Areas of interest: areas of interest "Soccer Field"
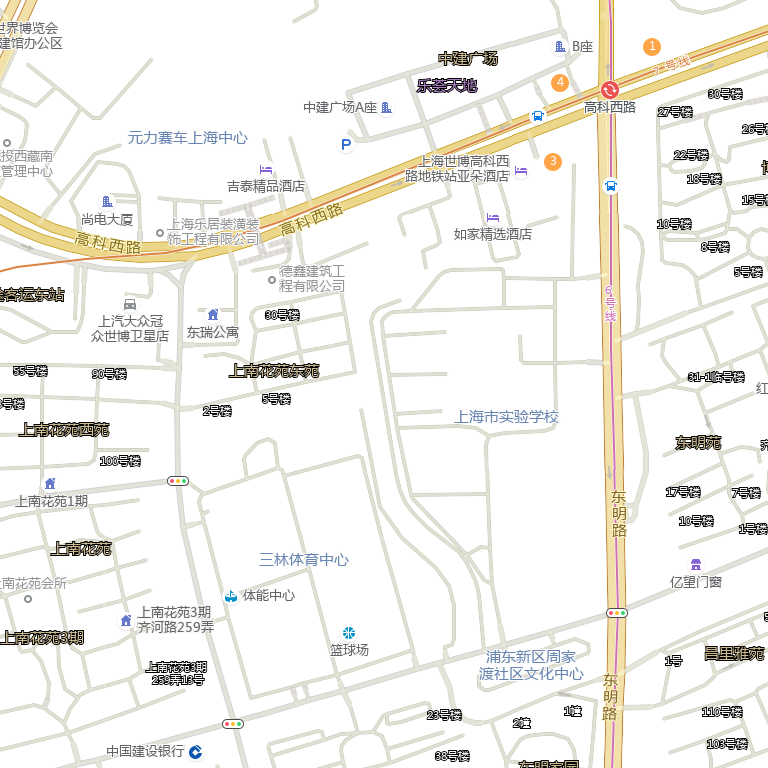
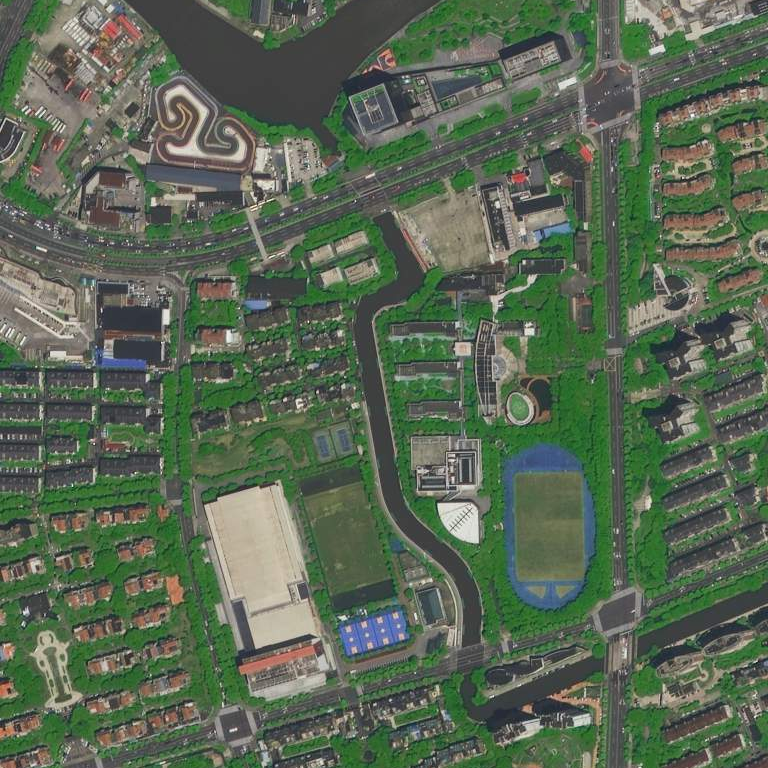